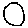
Label: circle